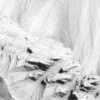
Label: not_dusty